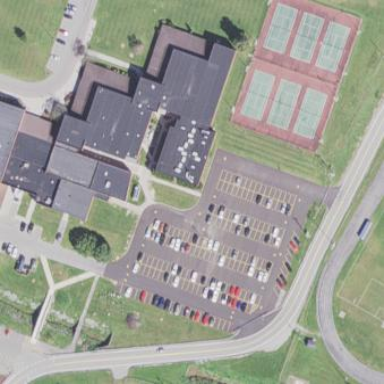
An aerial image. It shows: School building.